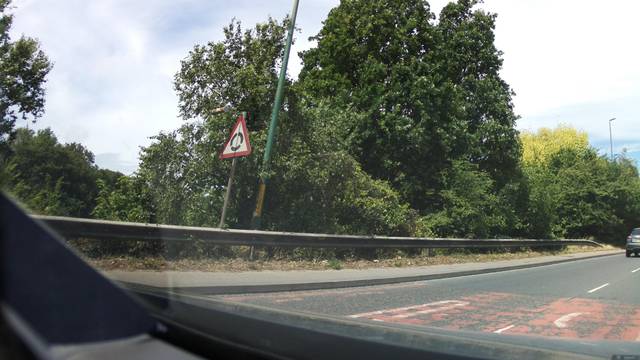
Region: United Kingdom
Coordinates: 51.278, 0.5177